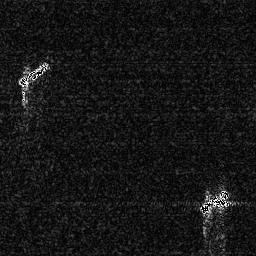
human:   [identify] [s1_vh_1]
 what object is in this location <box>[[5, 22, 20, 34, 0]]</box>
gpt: <ref>1 medium ship at the top left</ref>

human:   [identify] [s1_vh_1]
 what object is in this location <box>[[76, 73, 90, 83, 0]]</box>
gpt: <ref>1 medium ship at the bottom right</ref>